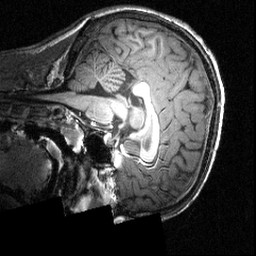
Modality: T1w
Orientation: sagittal
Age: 16
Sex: male
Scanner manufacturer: siemens
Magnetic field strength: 3.951 T
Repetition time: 1.5 s
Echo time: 0.00335 s